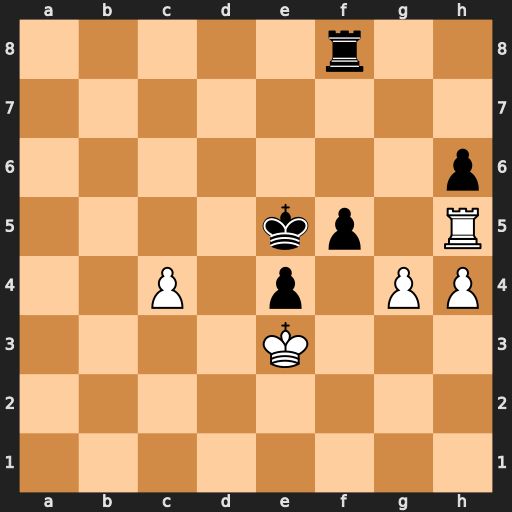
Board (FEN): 5r2/8/7p/4kp1R/2P1p1PP/4K3/8/8
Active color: w
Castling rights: -
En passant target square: -
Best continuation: c5 Rg8 Rxf5+